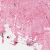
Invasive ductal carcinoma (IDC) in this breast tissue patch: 0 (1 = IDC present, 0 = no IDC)